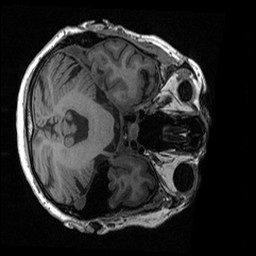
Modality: T1w
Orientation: axial
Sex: female
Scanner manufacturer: ge
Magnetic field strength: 3 T
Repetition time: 0.0064 s
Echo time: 0.00281 s